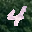
Label: 4